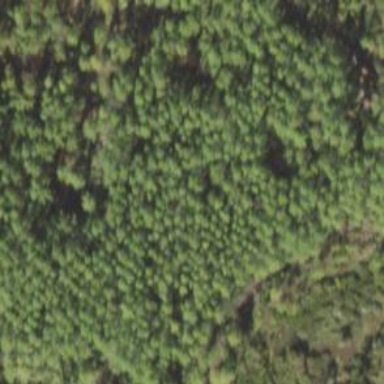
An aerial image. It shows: Forest area predominantly covered with needle-leaved trees.